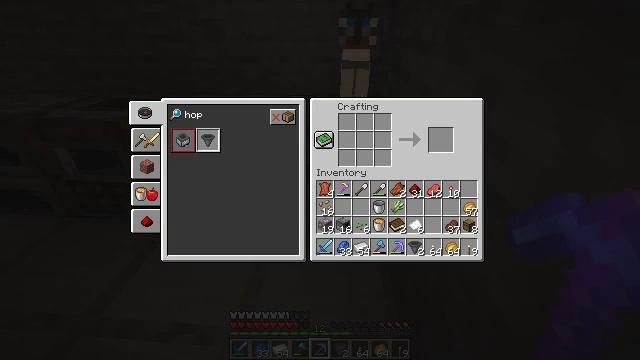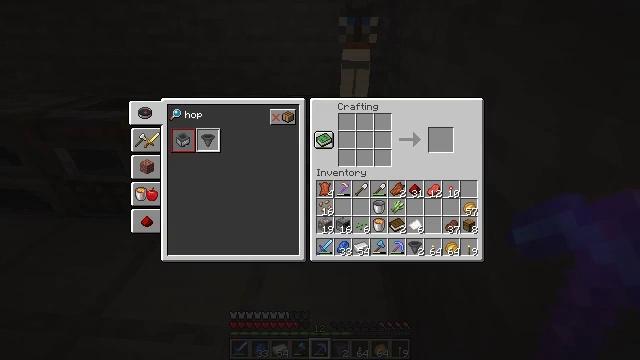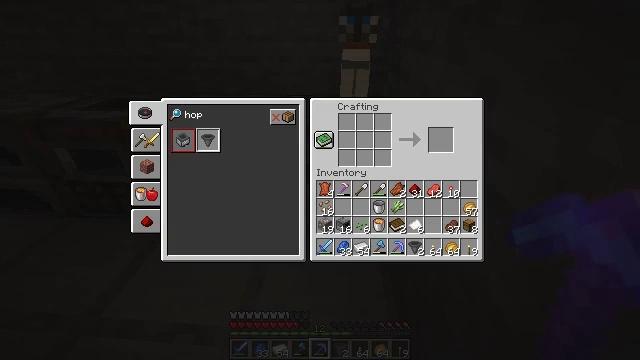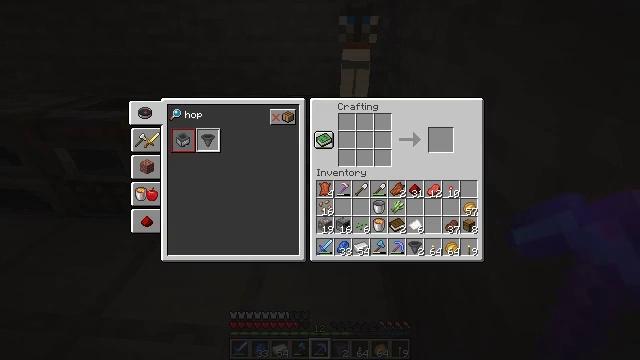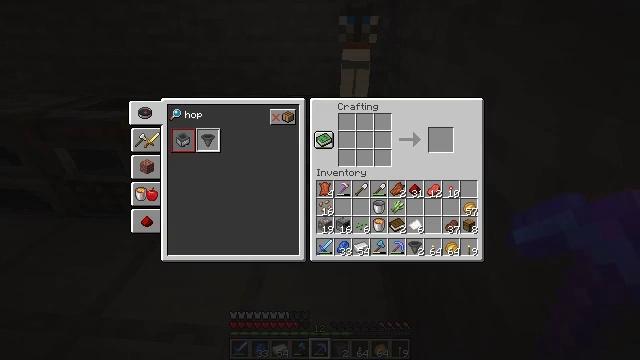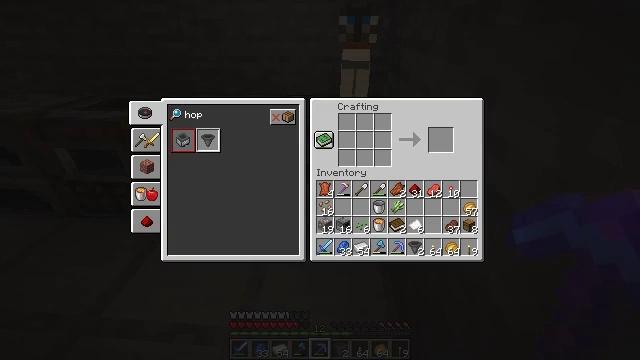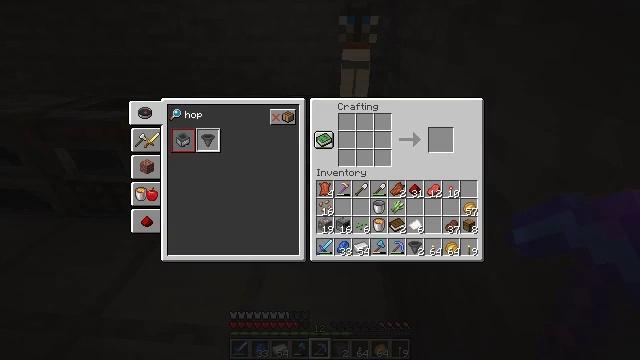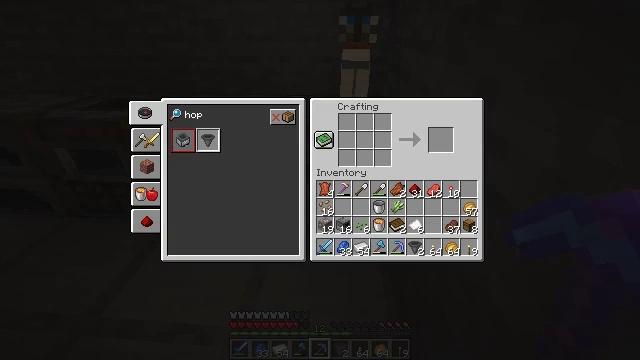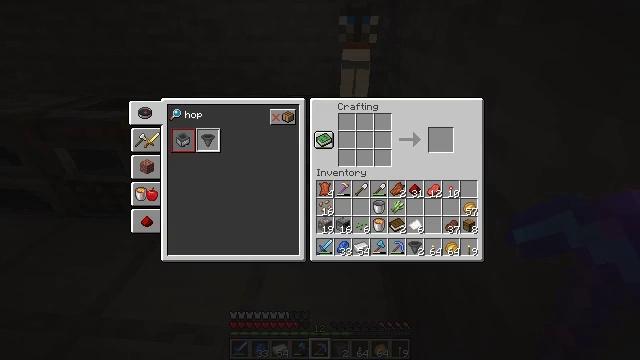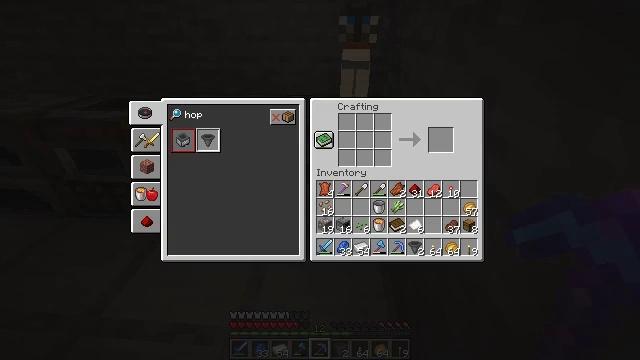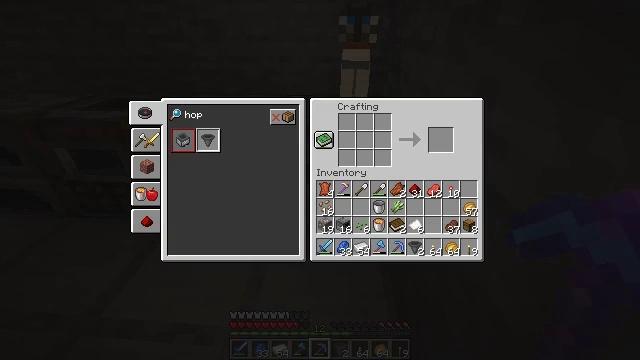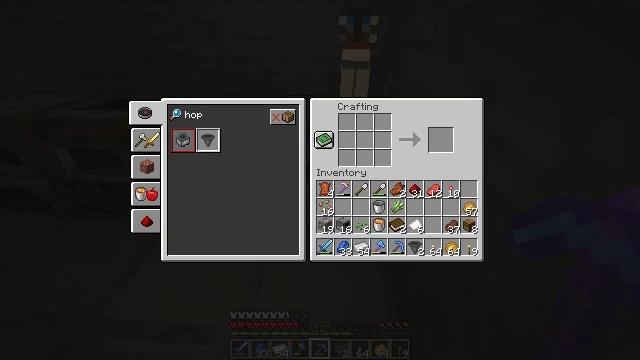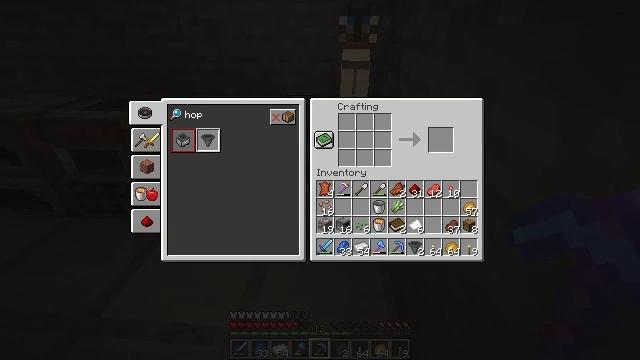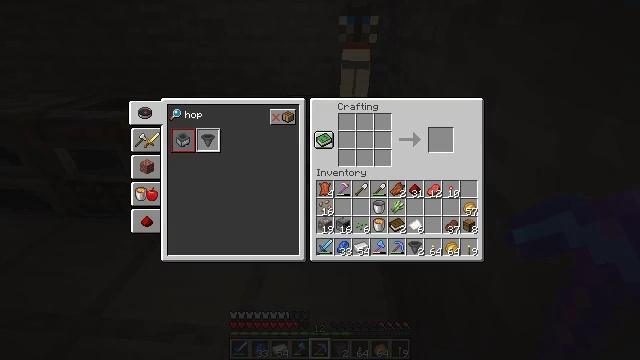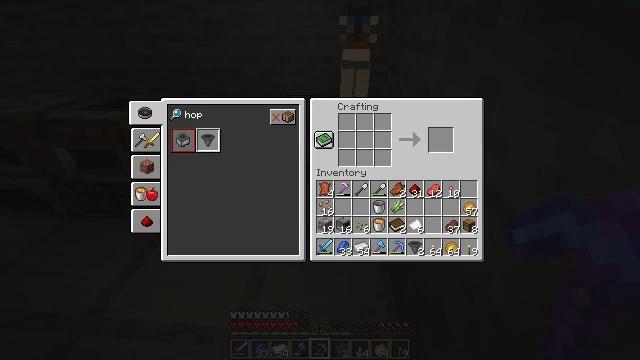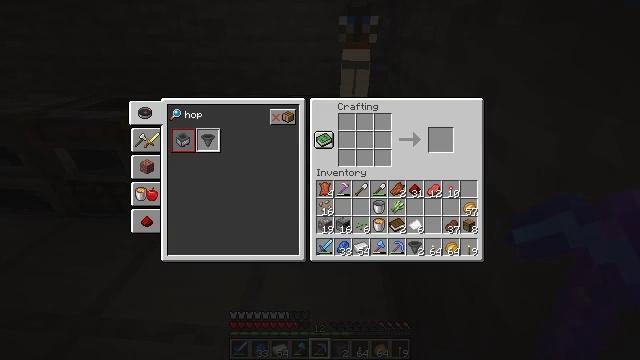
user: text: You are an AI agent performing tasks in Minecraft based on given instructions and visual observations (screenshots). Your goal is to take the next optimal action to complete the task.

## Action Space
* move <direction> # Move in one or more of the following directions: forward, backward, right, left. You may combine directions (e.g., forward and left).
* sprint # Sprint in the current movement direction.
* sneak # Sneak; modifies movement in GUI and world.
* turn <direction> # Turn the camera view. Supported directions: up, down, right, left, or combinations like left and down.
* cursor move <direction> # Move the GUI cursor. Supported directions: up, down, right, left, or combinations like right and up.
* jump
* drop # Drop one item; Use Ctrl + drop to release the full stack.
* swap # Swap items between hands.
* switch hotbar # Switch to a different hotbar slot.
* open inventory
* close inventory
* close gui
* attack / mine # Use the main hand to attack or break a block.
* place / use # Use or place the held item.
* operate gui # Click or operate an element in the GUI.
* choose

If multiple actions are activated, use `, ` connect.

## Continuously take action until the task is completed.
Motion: motion action
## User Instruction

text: Open the crafting table and craft a minecart with iron ingots.
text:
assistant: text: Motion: no_op
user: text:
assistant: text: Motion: no_op
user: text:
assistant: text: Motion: no_op
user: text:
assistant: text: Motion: no_op
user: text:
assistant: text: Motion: no_op
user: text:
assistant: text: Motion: no_op
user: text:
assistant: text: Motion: no_op
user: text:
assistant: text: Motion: no_op
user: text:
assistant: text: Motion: no_op
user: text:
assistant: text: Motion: no_op
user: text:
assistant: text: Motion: no_op
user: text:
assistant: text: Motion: no_op
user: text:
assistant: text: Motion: no_op
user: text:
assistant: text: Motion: no_op
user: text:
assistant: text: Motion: no_op
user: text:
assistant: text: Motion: no_op
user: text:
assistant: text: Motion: no_op
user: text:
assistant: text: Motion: no_op
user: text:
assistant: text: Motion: no_op
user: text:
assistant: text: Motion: no_op
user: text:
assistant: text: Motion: no_op
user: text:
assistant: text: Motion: no_op
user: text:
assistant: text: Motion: no_op
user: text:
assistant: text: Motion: no_op
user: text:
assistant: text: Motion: no_op
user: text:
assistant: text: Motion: no_op
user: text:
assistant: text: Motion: no_op
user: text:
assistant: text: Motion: no_op
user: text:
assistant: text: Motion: no_op
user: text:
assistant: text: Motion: no_op